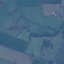
Land use / land cover: Pasture